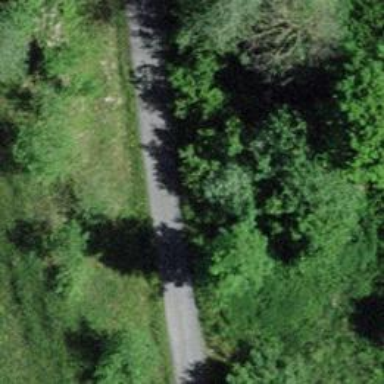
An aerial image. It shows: Row of trees in natural setting.